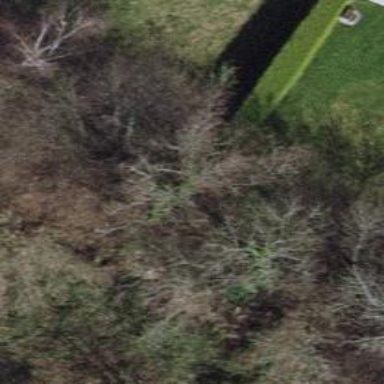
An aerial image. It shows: Hedge acting as barrier.